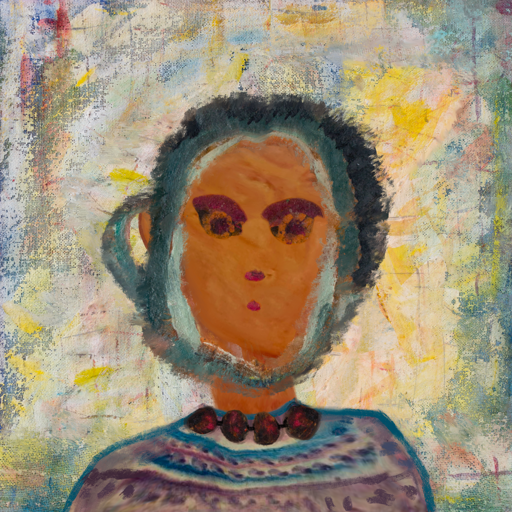
Background: Irani, Head And Neck Front: Pious_Lady, Face Front: Doll, Bust: HillGirl, Hair Front: Boggyland, Head Accessory: Blank, Second Necklace: Blank, Necklace: Mosgoul, Baby: Blank